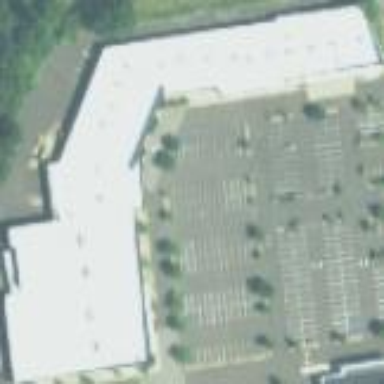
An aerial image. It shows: Mall building.